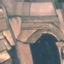
Land use / land cover: PermanentCrop